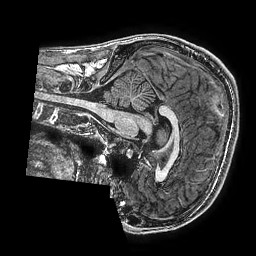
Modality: T1w
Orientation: sagittal
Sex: male
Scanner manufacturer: ge
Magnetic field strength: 3 T
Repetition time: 0.00766 s
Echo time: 0.003476 s